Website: lowes
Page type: order-returns
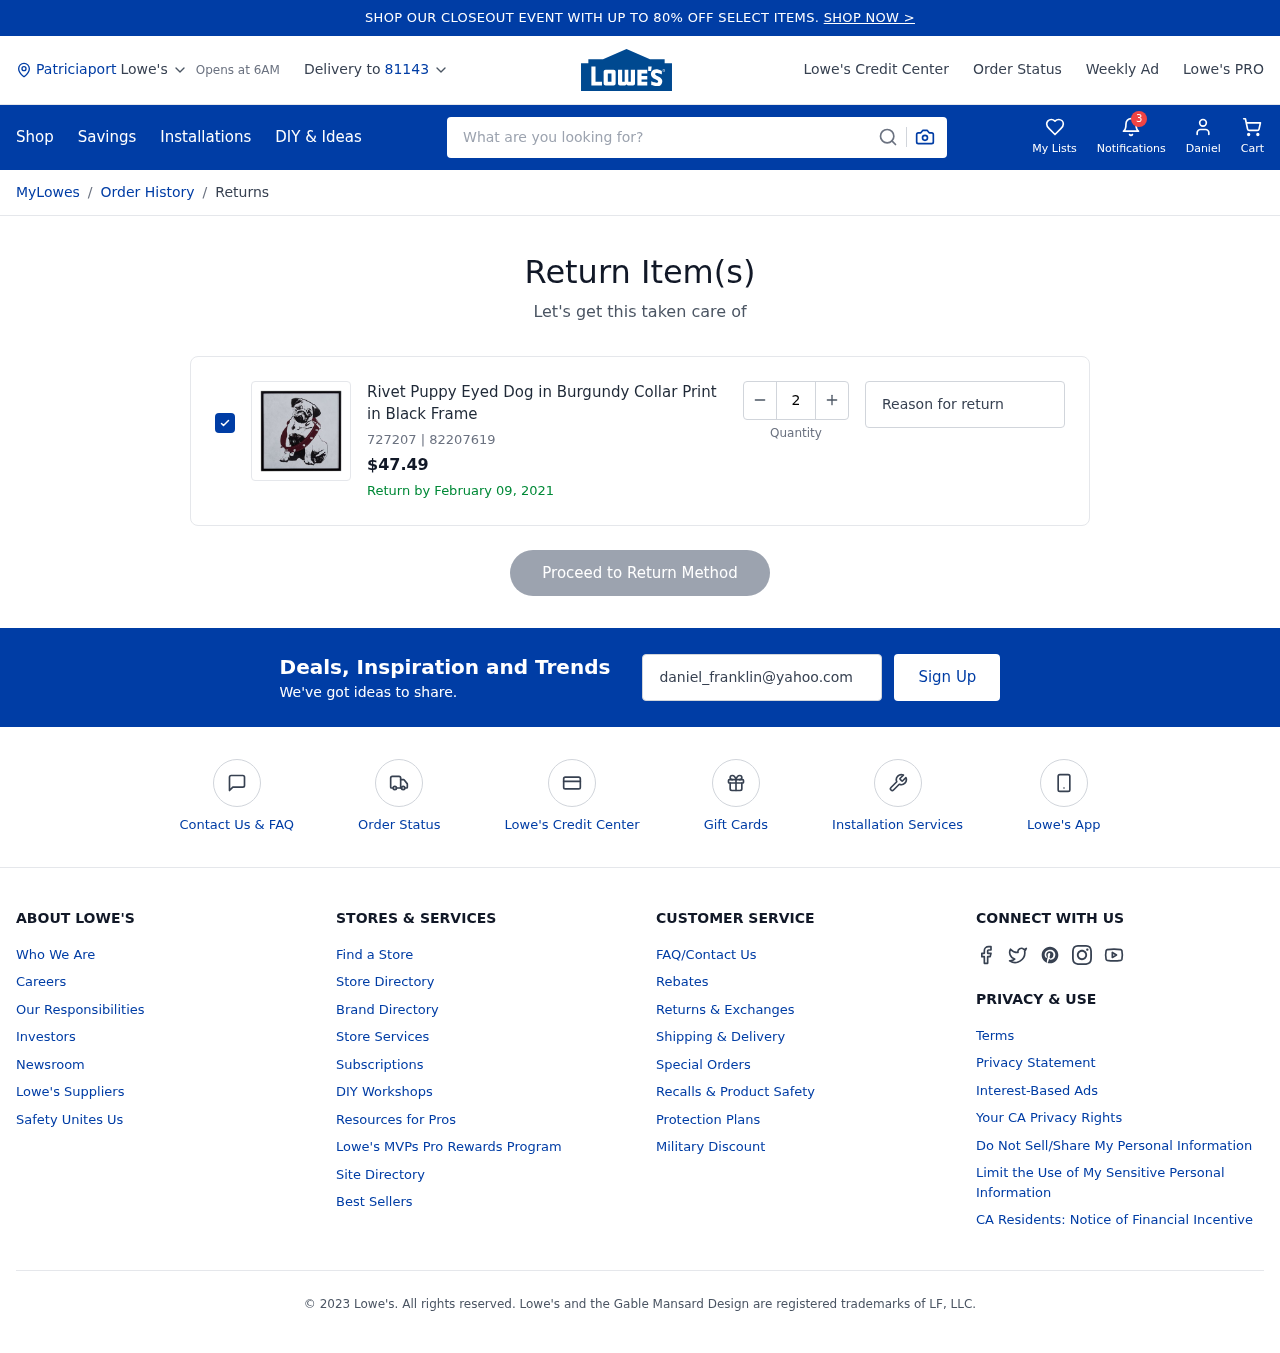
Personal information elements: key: PII_CITY
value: Patriciaport
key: PII_FIRSTNAME
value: Daniel
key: PII_POSTCODE
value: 81143
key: PII_EMAIL
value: daniel_franklin@yahoo.com
Product elements: key: PRODUCT1_NAME
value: Rivet Puppy Eyed Dog in Burgundy Collar Print in Black Frame
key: PRODUCT1_PRICE
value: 47.49
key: PRODUCT1_ITEM_NUMBER
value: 727207
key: PRODUCT1_MODEL_NUMBER
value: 82207619
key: PRODUCT1_QUANTITY
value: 2
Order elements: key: ORDER_RETURN_BY_DATE
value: February 09, 2021